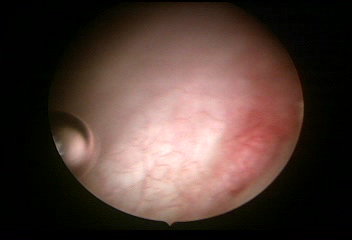
Modality: WLC
Class: Normal mucosa
Bladder cancer association: No